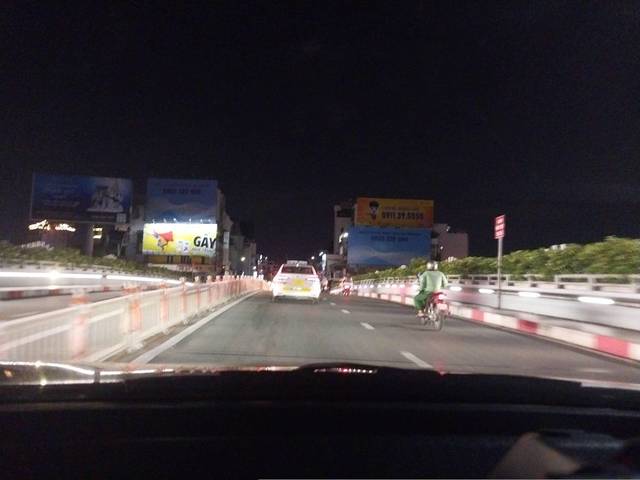
Region: Vietnam
Coordinates: 10.792, 106.686